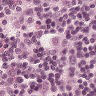
Metastatic tissue present: yes